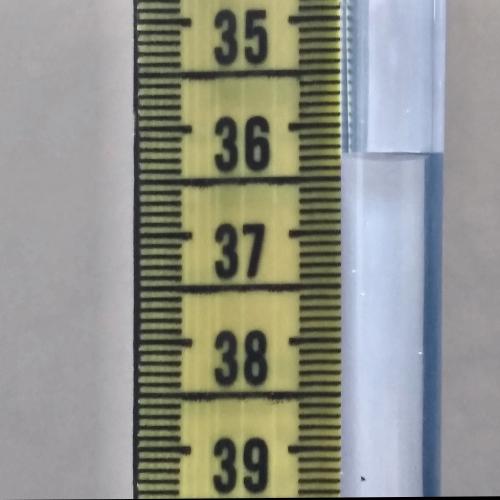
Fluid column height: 36.3 cm